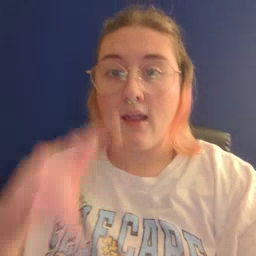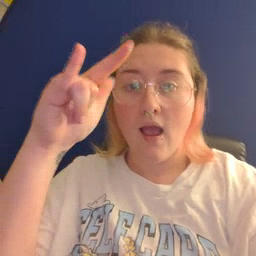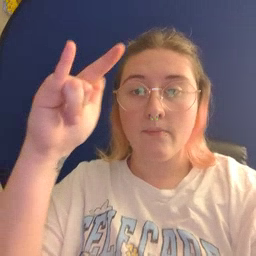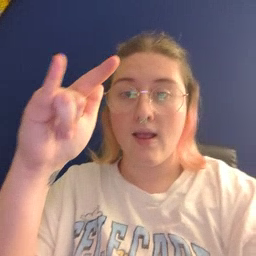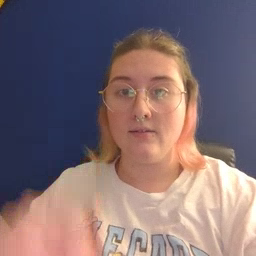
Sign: airplane